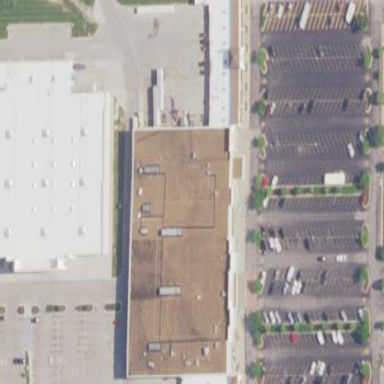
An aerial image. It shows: Supermarket located in building.